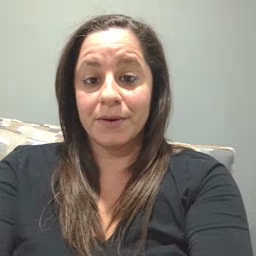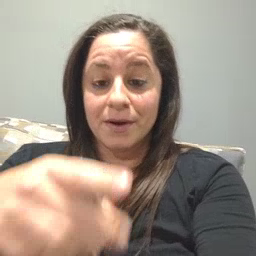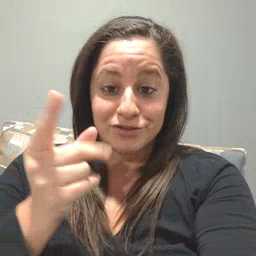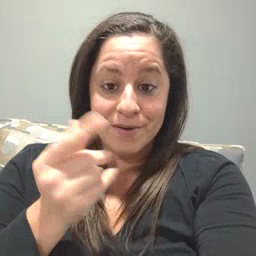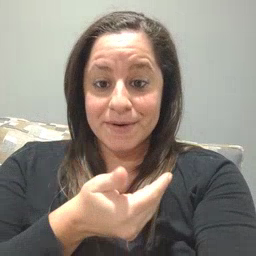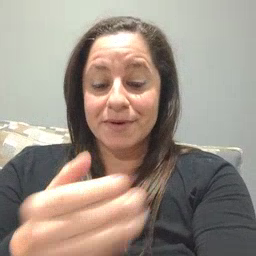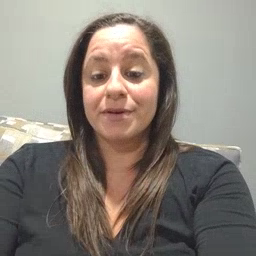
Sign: puppy